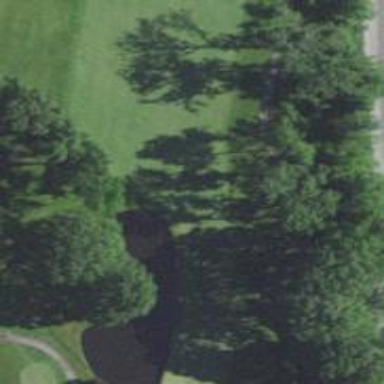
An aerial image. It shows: View of golf hole.